Question: I have a php script that calls a series of images that display as so:

This is the php code that calls them:
'''
<?php
$query = "SELECT
parent_business_id,
image_url,
alt_tag,
description,
thumb_url,
business
FROM
images
ORDER BY
RAND()
LIMIT
6
";
$result = mysql_query($query, $dbc)
or die (mysql_error($dbc));
while($row = mysql_fetch_array($result)) {
$parent = $row["parent_business_id"];
$image = $row["image_url"];
$alt = $row["alt_tag"];
$description = $row["description"];
$thumb = $row["thumb_url"];
$business = $row["business"];
$mainthumb = "./images/270x270/$image.jpg";
echo
"<div class='gallery_image_container'>
<a href='business-profile.php?business_id=$parent' class='gallery_darken'><img src='$mainthumb' alt='$alt' title='$description' /></a>
</div>";
}
?>
'''
At the moment I am using css3's nth-child to add margins to the central images:
'''
div.gallery_image_container:nth-child(3n+2){
margin-left:10px;
margin-right:10px;
}
'''
The problem I have is this works great in browsers that support css3 but ie 7 and ie 8 will not and I need a solution. I am thinking that maybe I can do this by adding classes in php. If so which function would I use. Is there an nth-child like selector in php?
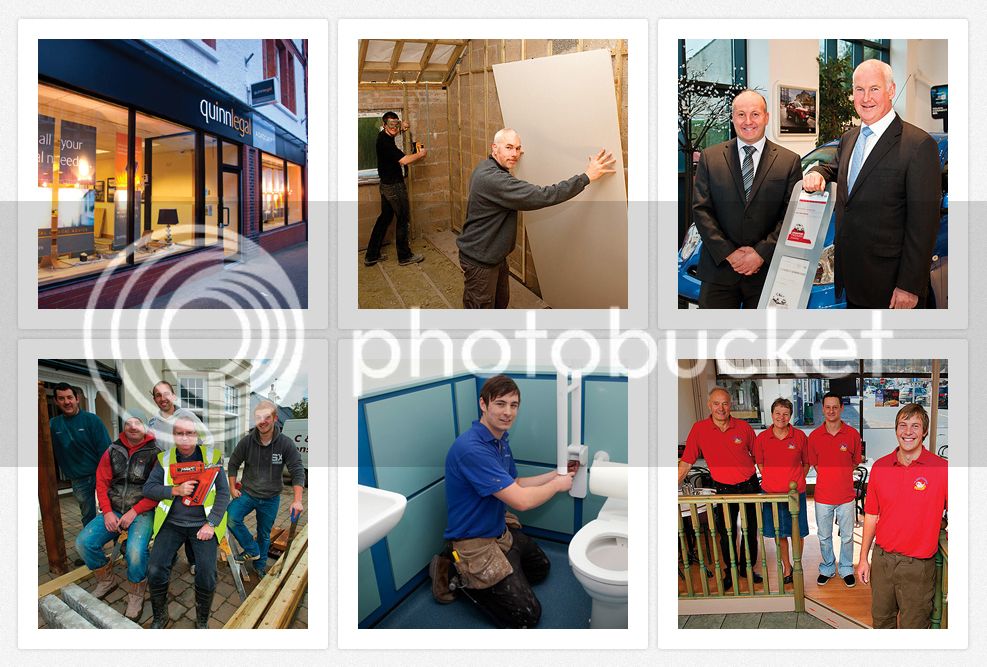
Answer: As Andy mentioned in the comments you can find out to which elements you have to add a class with PHP. All you need is a modulo division.
A pure CSS-Solution requires you to improve your HTML. It is obviously a list of images, therefore: Use a list. The resulting HTML should look something like this:
'''
<ul class="gallery_container">
<li>
<a href='business-profile.php?business_id=$parent' class='gallery_darken'><img src='$mainthumb' alt='$alt' title='$description' /></a>
</li>
<li>
<a href='business-profile.php?business_id=$parent' class='gallery_darken'><img src='$mainthumb' alt='$alt' title='$description' /></a>
</li>
<li>
<a href='business-profile.php?business_id=$parent' class='gallery_darken'><img src='$mainthumb' alt='$alt' title='$description' /></a>
</li>
[...]
</ul>
'''
In the CSS now remove your :nth-child rule and instead add the following two rules:
'''
.gallery_container {
margin: 0 0 0 -20px;
padding: 0;
list-style: none;
}
.gallery_container > li {
margin: 0 0 0 20px;
padding: 0;
float: left;
}
'''